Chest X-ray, AP view. Patient: 24 years old, sex F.
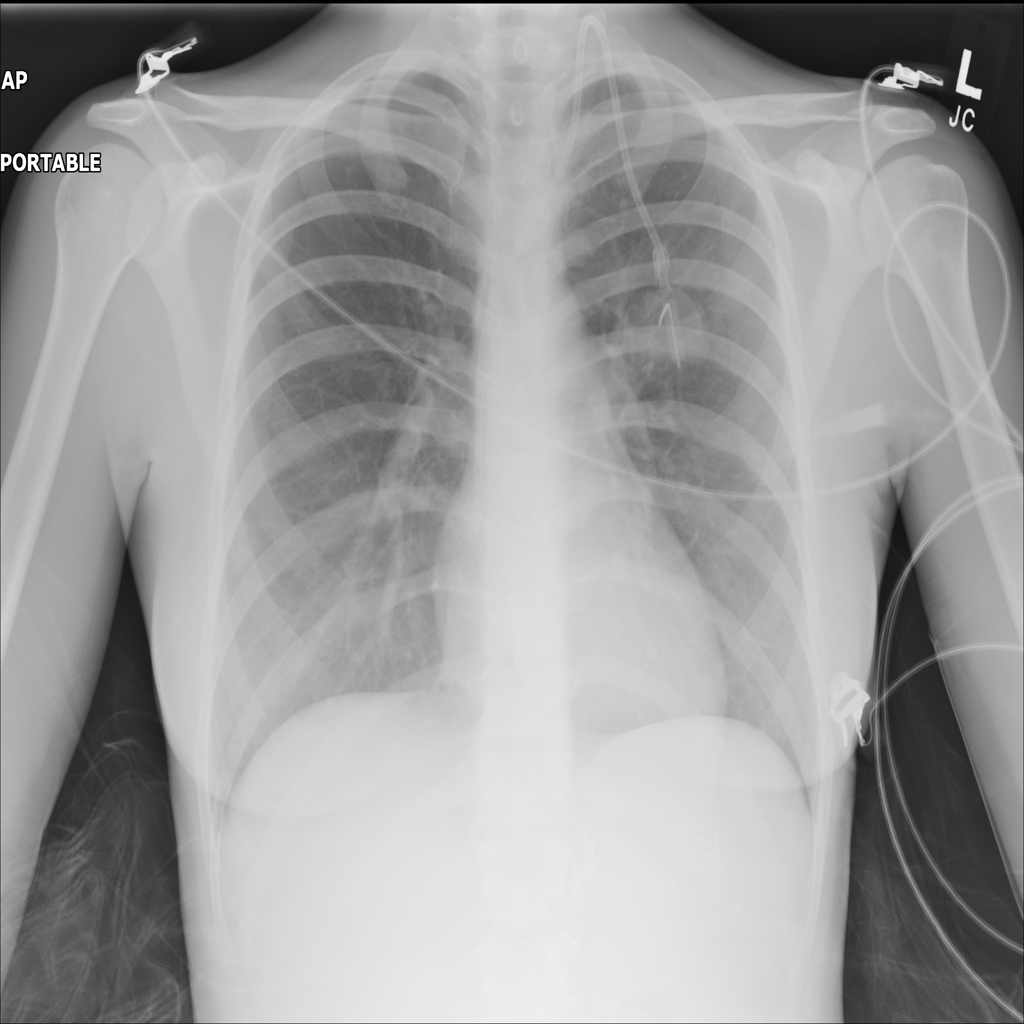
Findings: No Finding